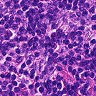
Metastatic tissue present: no